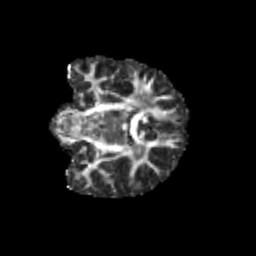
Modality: FA
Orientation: coronal
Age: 11
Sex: male
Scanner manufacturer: siemens
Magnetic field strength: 3 T
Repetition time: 3.8 s
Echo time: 0.07 s